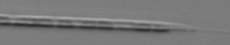
Label: Rhizosolenia